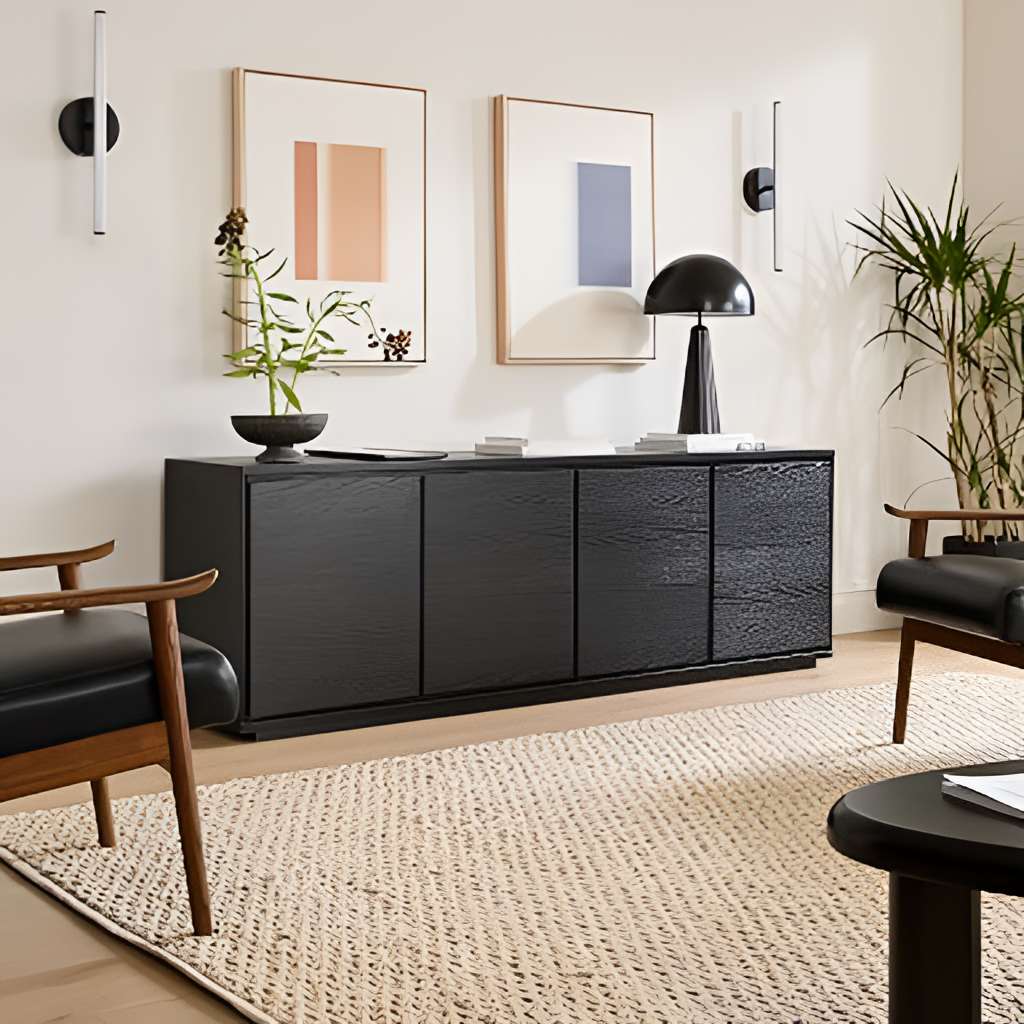
wood sideboard, living room, modern, white paint wallpaper, with solid pattern, wood flooring, with plank pattern